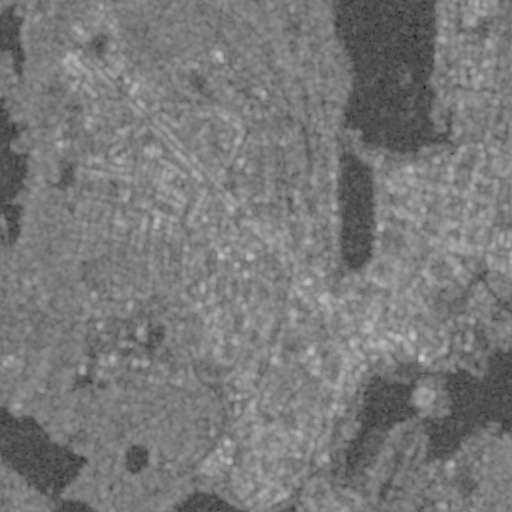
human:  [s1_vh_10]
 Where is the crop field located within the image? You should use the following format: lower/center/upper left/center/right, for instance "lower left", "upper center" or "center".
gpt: The crop field is located in the upper center of the image.
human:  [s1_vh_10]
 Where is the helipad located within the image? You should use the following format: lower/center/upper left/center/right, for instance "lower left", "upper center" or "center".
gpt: The helipad is located in the upper right of the image.
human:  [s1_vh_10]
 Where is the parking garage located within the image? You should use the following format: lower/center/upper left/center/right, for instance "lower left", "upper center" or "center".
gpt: The parking garage is located in the lower center of the image.
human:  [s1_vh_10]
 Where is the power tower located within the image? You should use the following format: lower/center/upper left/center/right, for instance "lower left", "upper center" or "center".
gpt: The power tower is located in the upper center of the image.
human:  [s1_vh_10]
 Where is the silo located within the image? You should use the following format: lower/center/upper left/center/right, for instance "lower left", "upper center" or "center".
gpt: The silo is located in the upper right of the image.
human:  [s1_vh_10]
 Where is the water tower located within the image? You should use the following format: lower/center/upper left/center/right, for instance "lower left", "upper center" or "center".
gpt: The water tower is located in the upper right of the image.
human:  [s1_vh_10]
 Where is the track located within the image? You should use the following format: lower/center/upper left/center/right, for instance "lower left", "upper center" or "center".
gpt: There is no track in the image.

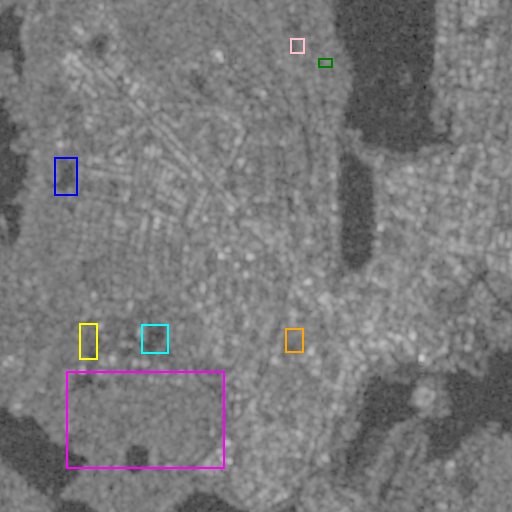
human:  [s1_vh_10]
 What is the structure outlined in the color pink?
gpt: The structure outlined in pink is a crop field.
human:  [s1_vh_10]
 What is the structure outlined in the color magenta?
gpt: The structure outlined in magenta is a park.
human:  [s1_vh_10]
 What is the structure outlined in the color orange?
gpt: The structure outlined in orange is a parking garage.
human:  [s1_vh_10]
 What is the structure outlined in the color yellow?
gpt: The structure outlined in yellow is a parking lot.
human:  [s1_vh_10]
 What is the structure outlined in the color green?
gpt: The structure outlined in green is a power substation.
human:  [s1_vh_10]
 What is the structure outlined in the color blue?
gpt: The structure outlined in blue is a stadium.
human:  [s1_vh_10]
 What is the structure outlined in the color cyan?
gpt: The structure outlined in cyan is a track.
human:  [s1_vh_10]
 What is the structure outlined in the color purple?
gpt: There is no purple outline.